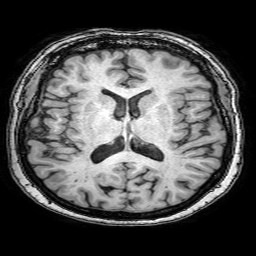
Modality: T1w
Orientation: coronal
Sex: female
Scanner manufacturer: philips
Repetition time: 0.008073 s
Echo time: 0.00369 s